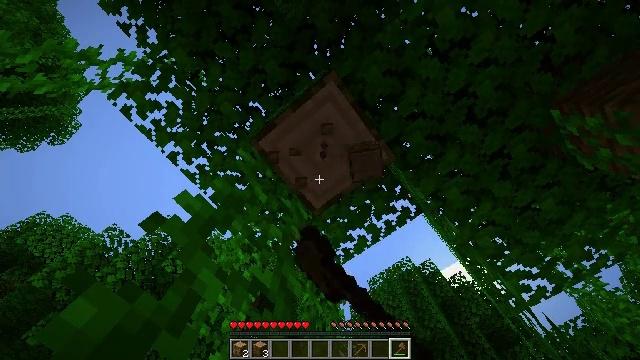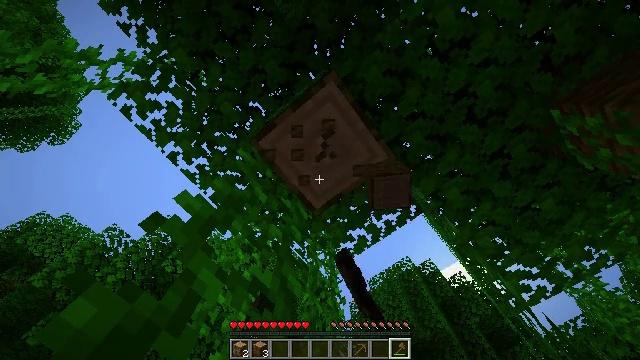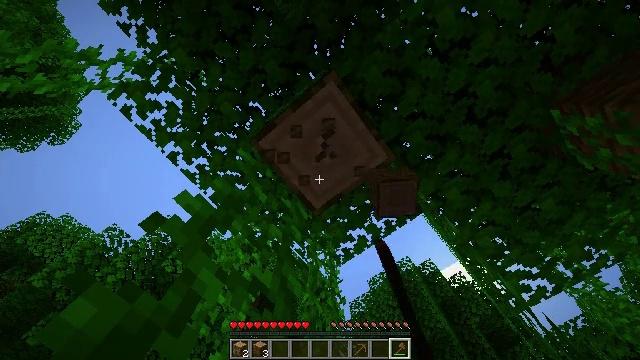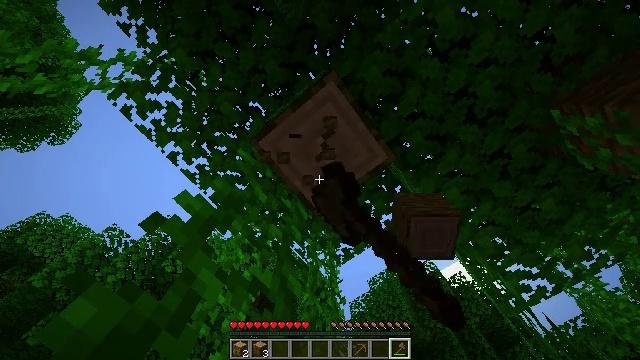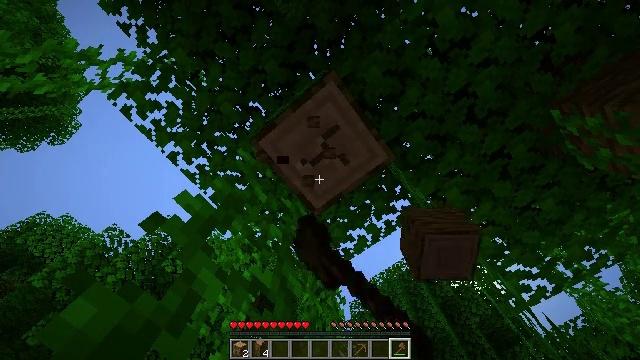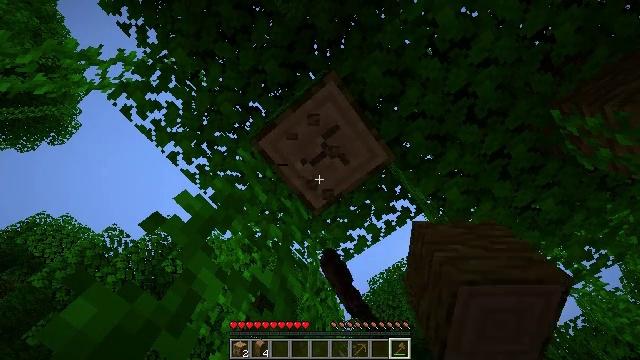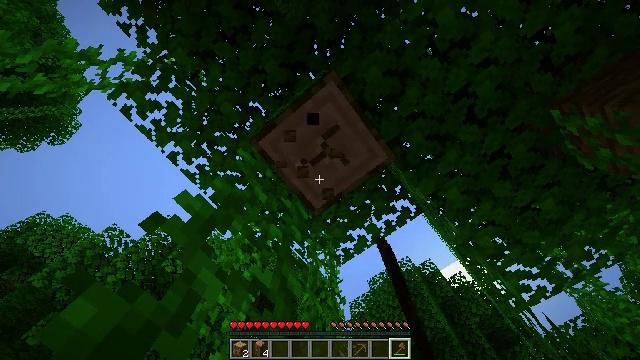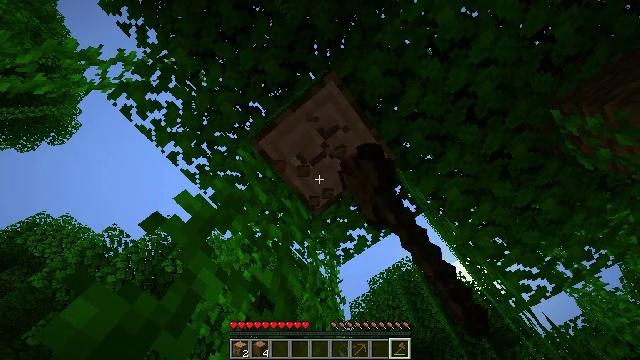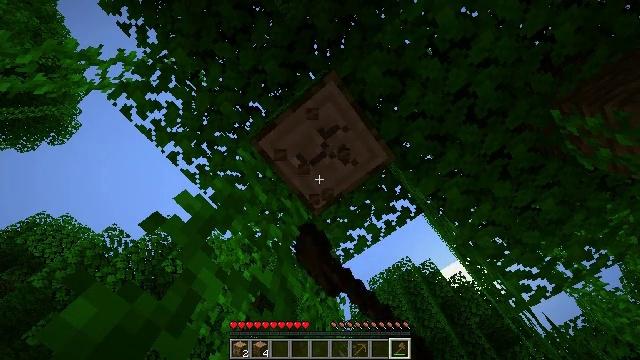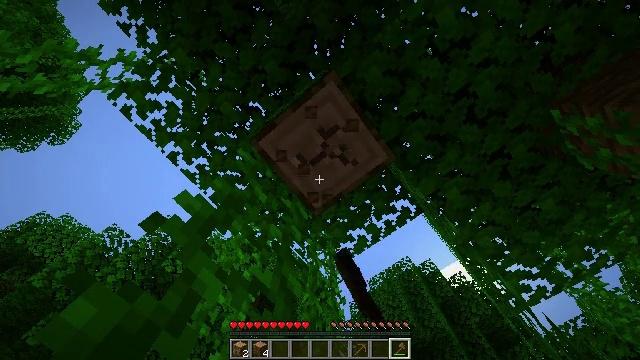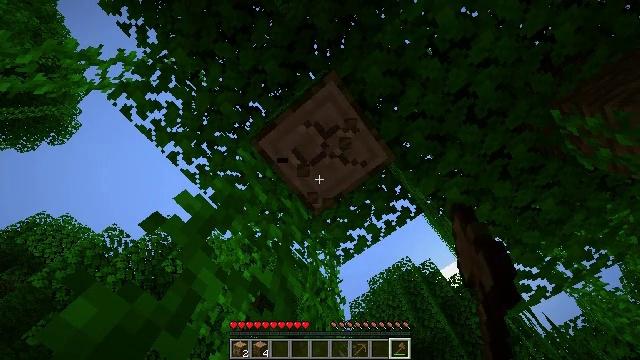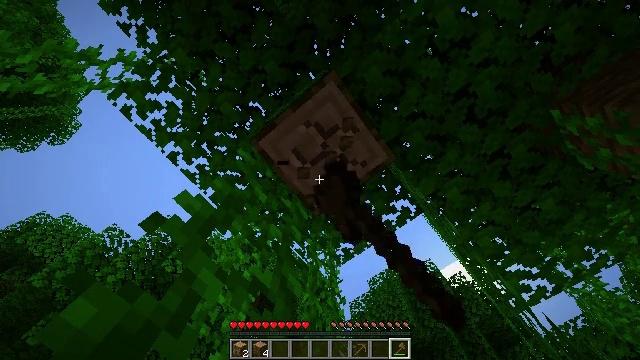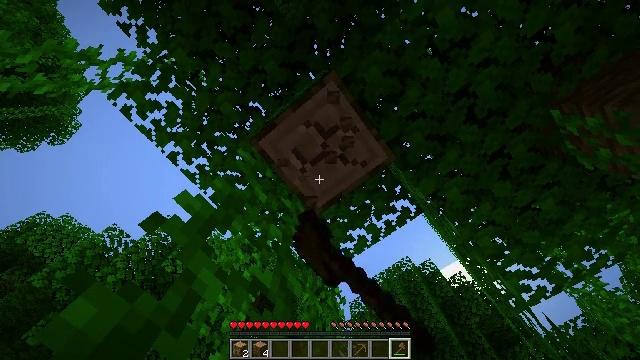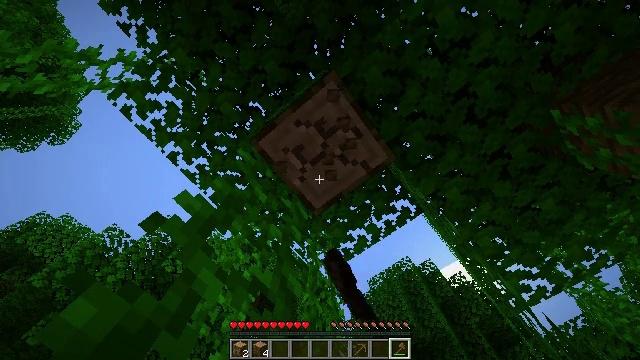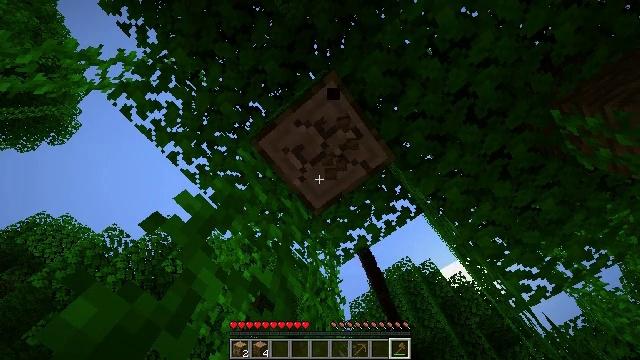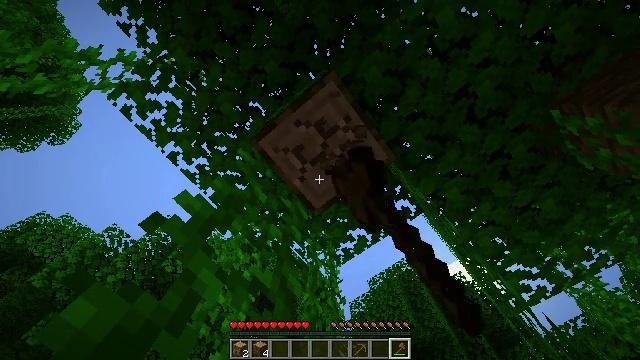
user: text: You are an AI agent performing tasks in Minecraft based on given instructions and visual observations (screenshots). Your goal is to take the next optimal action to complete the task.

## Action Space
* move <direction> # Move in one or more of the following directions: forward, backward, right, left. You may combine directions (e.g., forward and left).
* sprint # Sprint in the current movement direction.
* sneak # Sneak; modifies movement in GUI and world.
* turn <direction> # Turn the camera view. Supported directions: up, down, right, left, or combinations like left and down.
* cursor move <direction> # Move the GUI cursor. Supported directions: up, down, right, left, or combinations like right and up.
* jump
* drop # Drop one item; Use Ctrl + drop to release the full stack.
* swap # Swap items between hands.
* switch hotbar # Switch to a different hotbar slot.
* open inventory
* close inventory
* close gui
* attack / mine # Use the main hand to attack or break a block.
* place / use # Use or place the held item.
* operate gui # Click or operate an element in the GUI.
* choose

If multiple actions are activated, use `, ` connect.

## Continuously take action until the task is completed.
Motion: motion action
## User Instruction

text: Collect the jungle log for building.
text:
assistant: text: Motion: attack / mine
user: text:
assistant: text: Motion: attack / mine
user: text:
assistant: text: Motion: attack / mine
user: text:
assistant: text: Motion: attack / mine
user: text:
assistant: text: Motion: attack / mine
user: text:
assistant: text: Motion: attack / mine
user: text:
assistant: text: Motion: attack / mine
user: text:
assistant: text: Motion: attack / mine
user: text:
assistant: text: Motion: attack / mine
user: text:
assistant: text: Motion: attack / mine
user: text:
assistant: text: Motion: attack / mine
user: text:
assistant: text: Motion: attack / mine
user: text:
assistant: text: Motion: attack / mine
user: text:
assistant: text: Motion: attack / mine
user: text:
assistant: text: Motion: attack / mine
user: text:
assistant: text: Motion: attack / mine
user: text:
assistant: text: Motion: attack / mine
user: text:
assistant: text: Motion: attack / mine
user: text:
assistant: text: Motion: attack / mine
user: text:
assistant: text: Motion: attack / mine
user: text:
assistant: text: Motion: attack / mine
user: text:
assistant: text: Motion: attack / mine
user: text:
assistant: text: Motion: attack / mine
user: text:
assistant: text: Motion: attack / mine
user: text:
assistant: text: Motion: attack / mine
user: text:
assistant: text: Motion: attack / mine
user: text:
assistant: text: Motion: attack / mine
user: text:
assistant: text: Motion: attack / mine
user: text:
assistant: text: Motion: attack / mine
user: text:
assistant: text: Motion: attack / mine